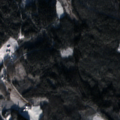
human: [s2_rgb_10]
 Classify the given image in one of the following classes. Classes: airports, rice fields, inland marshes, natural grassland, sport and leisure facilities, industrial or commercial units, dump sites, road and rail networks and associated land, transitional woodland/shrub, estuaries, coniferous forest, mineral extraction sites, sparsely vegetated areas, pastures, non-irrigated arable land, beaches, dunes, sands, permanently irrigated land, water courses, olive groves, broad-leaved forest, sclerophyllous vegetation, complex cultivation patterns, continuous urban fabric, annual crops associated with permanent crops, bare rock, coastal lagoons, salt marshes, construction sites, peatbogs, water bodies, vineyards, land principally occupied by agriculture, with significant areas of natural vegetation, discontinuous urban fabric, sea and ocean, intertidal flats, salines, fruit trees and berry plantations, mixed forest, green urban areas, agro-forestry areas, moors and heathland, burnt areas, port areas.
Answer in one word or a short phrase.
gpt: coniferous forest, mixed forest